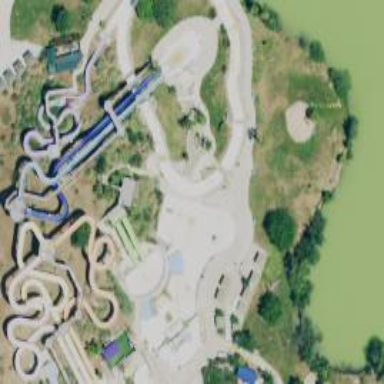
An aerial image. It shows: Water slide attraction.